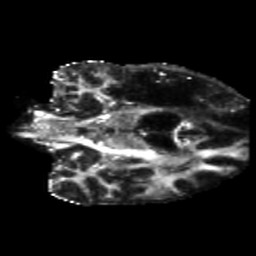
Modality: FA
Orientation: coronal
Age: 49
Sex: male
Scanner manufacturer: siemens
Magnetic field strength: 3 T
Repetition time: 5.25 s
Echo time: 0.08 s